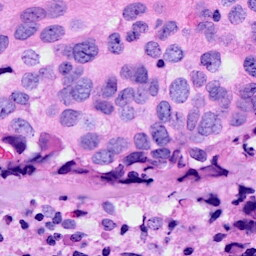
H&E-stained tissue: Breast